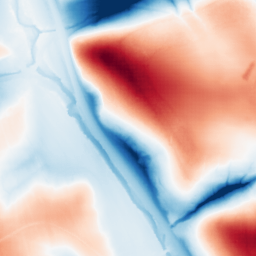
Category: classical
Decomposition family: gaussian_anisotropic
Decomposition parameters: sigma_x: 20
sigma_y: 50
Upsampling method: sinc_hamming
Upsampling parameters: scale: 4
kernel_size: 8
Upsampling scale: 4